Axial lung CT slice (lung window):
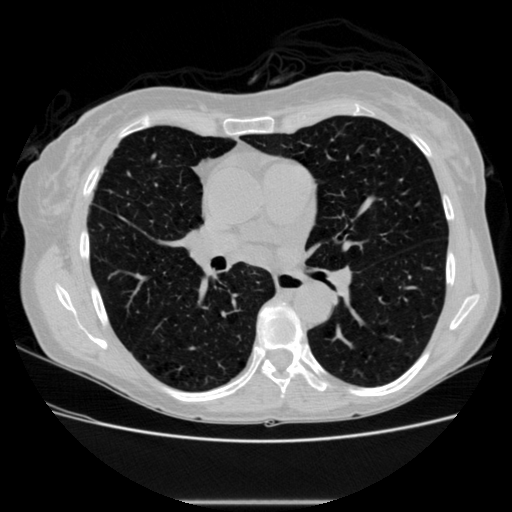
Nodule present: no